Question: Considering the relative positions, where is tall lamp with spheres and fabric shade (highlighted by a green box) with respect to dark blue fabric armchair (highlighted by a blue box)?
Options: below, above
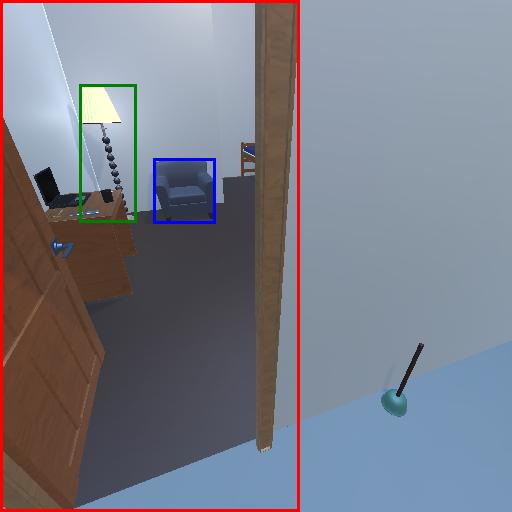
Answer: below